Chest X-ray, PA view. Patient: 53 years old, sex F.
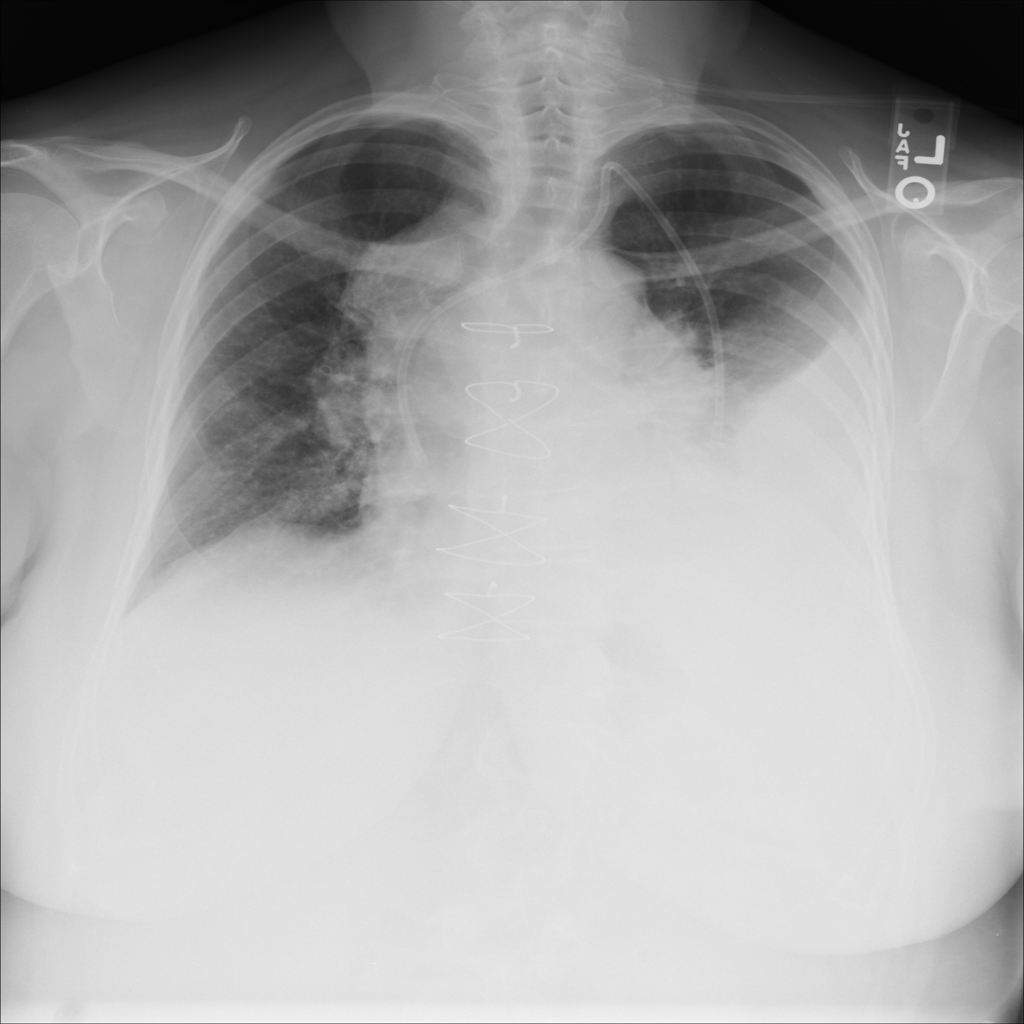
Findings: No Finding